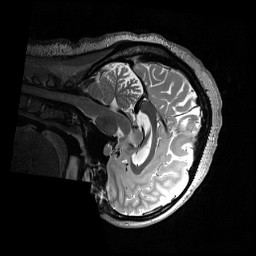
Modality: T2w
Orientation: sagittal
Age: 22
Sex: female
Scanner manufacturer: siemens
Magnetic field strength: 3 T
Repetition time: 3.2 s
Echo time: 0.565 s